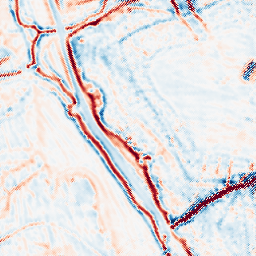
Category: multiscale
Decomposition family: log
Decomposition parameters: sigma: 2
Upsampling method: regularized
Upsampling parameters: scale: 4
lambda_reg: 0.1
Upsampling scale: 4